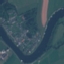
Label: River